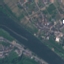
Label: River